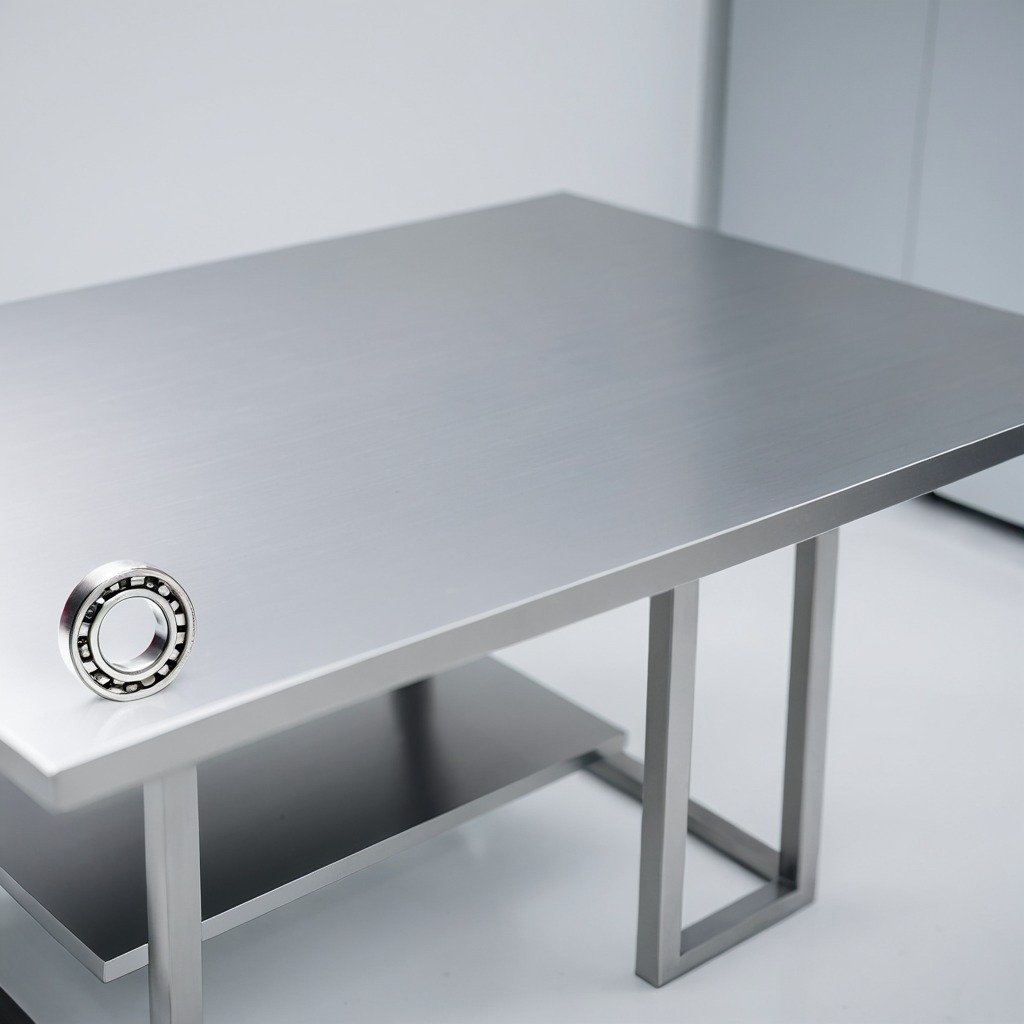
A metal ball bearing is lying on the stainless steel table in a high-end prototyping lab.